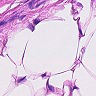
Metastatic tissue present: no